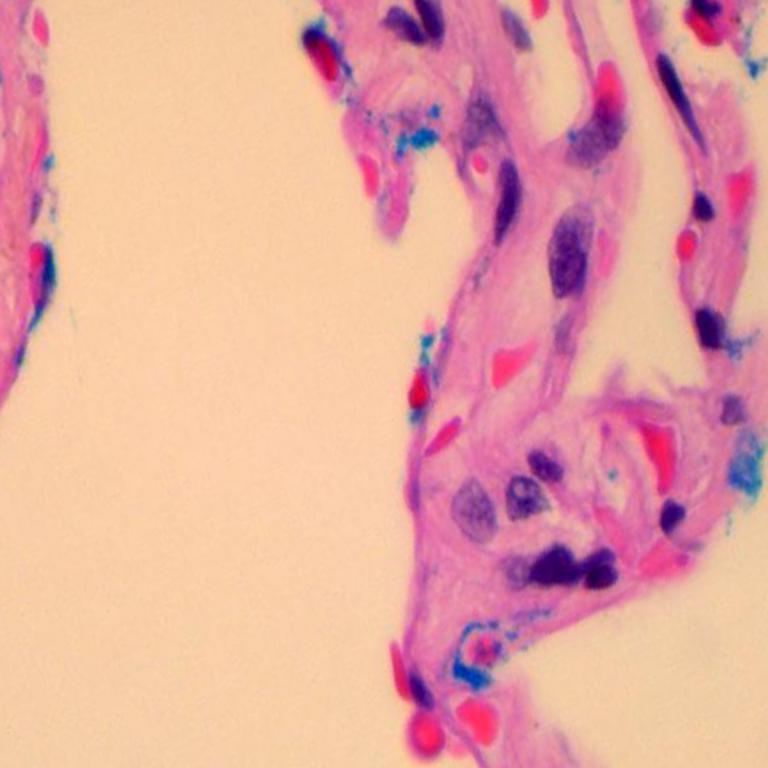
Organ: lung
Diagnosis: benign